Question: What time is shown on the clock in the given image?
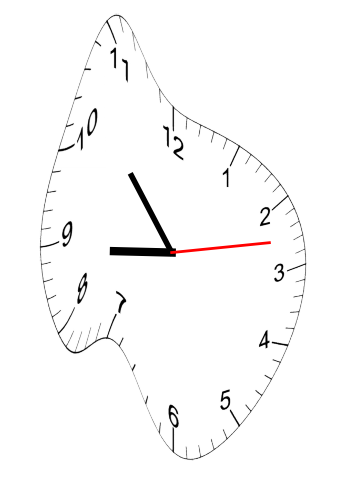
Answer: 08:53:13